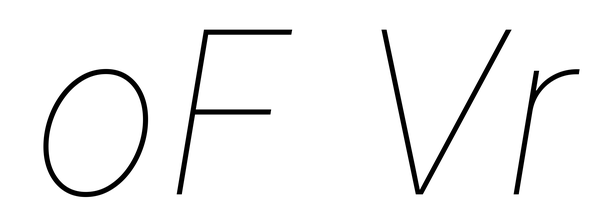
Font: Inter-Italic_Thin_Italic